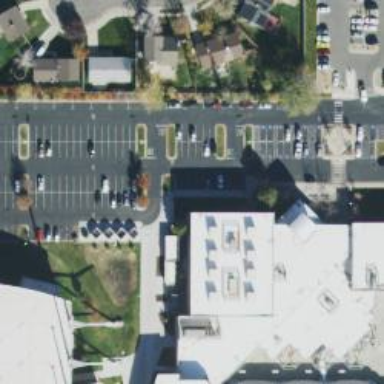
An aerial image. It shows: Parking space.